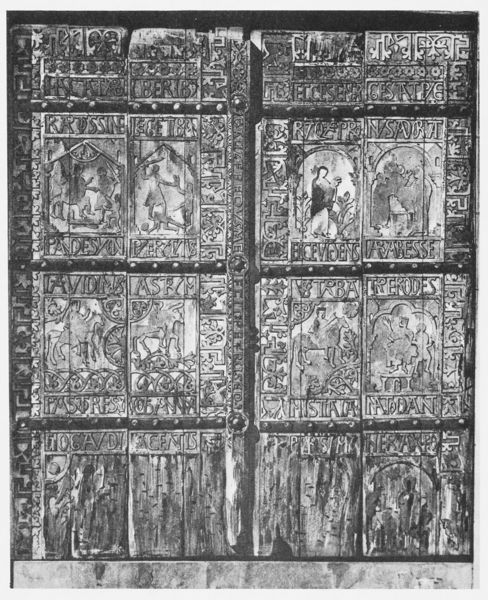
Titel: Die Kathedrale von Puy, Tür der Rechte
Künstler: Wienand von Steeg
Schlagwörter: mann, menschen, fenster, frau, grau, holz, schwarz, tür, weiss, tier, muster, alt, bibel, felder, kirche, relief, schrift, bilder, türen, farblos, inschrift, metall, nägel, tor, foto, schaf, buch, schwarzweiß, text, buchstaben, entwurf, einband, antik, rechteckig, löwe, bänder, szenen, beschläge, latein, elemente, hülle, bebilderung, veschwommen, er, biebl, bronzefafeln